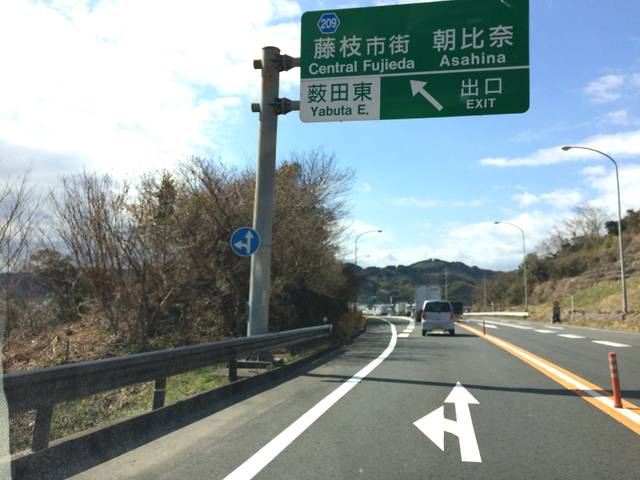
Region: Japan
Coordinates: 34.893, 138.267